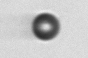
Label: bead